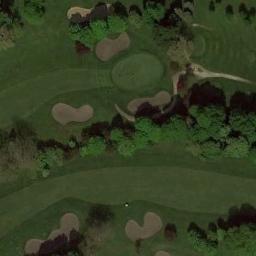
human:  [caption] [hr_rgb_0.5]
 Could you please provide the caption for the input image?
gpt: There are about a dozen bunkers on this lawn .

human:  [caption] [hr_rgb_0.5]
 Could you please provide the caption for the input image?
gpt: Many trees are near the golf course .

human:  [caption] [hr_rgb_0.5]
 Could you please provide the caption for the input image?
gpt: There are a few bunkers and a few paths on the large green lawn on the golf course and many trees .

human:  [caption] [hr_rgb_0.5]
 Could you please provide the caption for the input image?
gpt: The golf course has a putting green, Some fairways and sandpits and some barrier trees are on both sides of the fairways .

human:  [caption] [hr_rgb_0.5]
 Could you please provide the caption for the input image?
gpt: There are some bunkers and many green trees on the golf course .